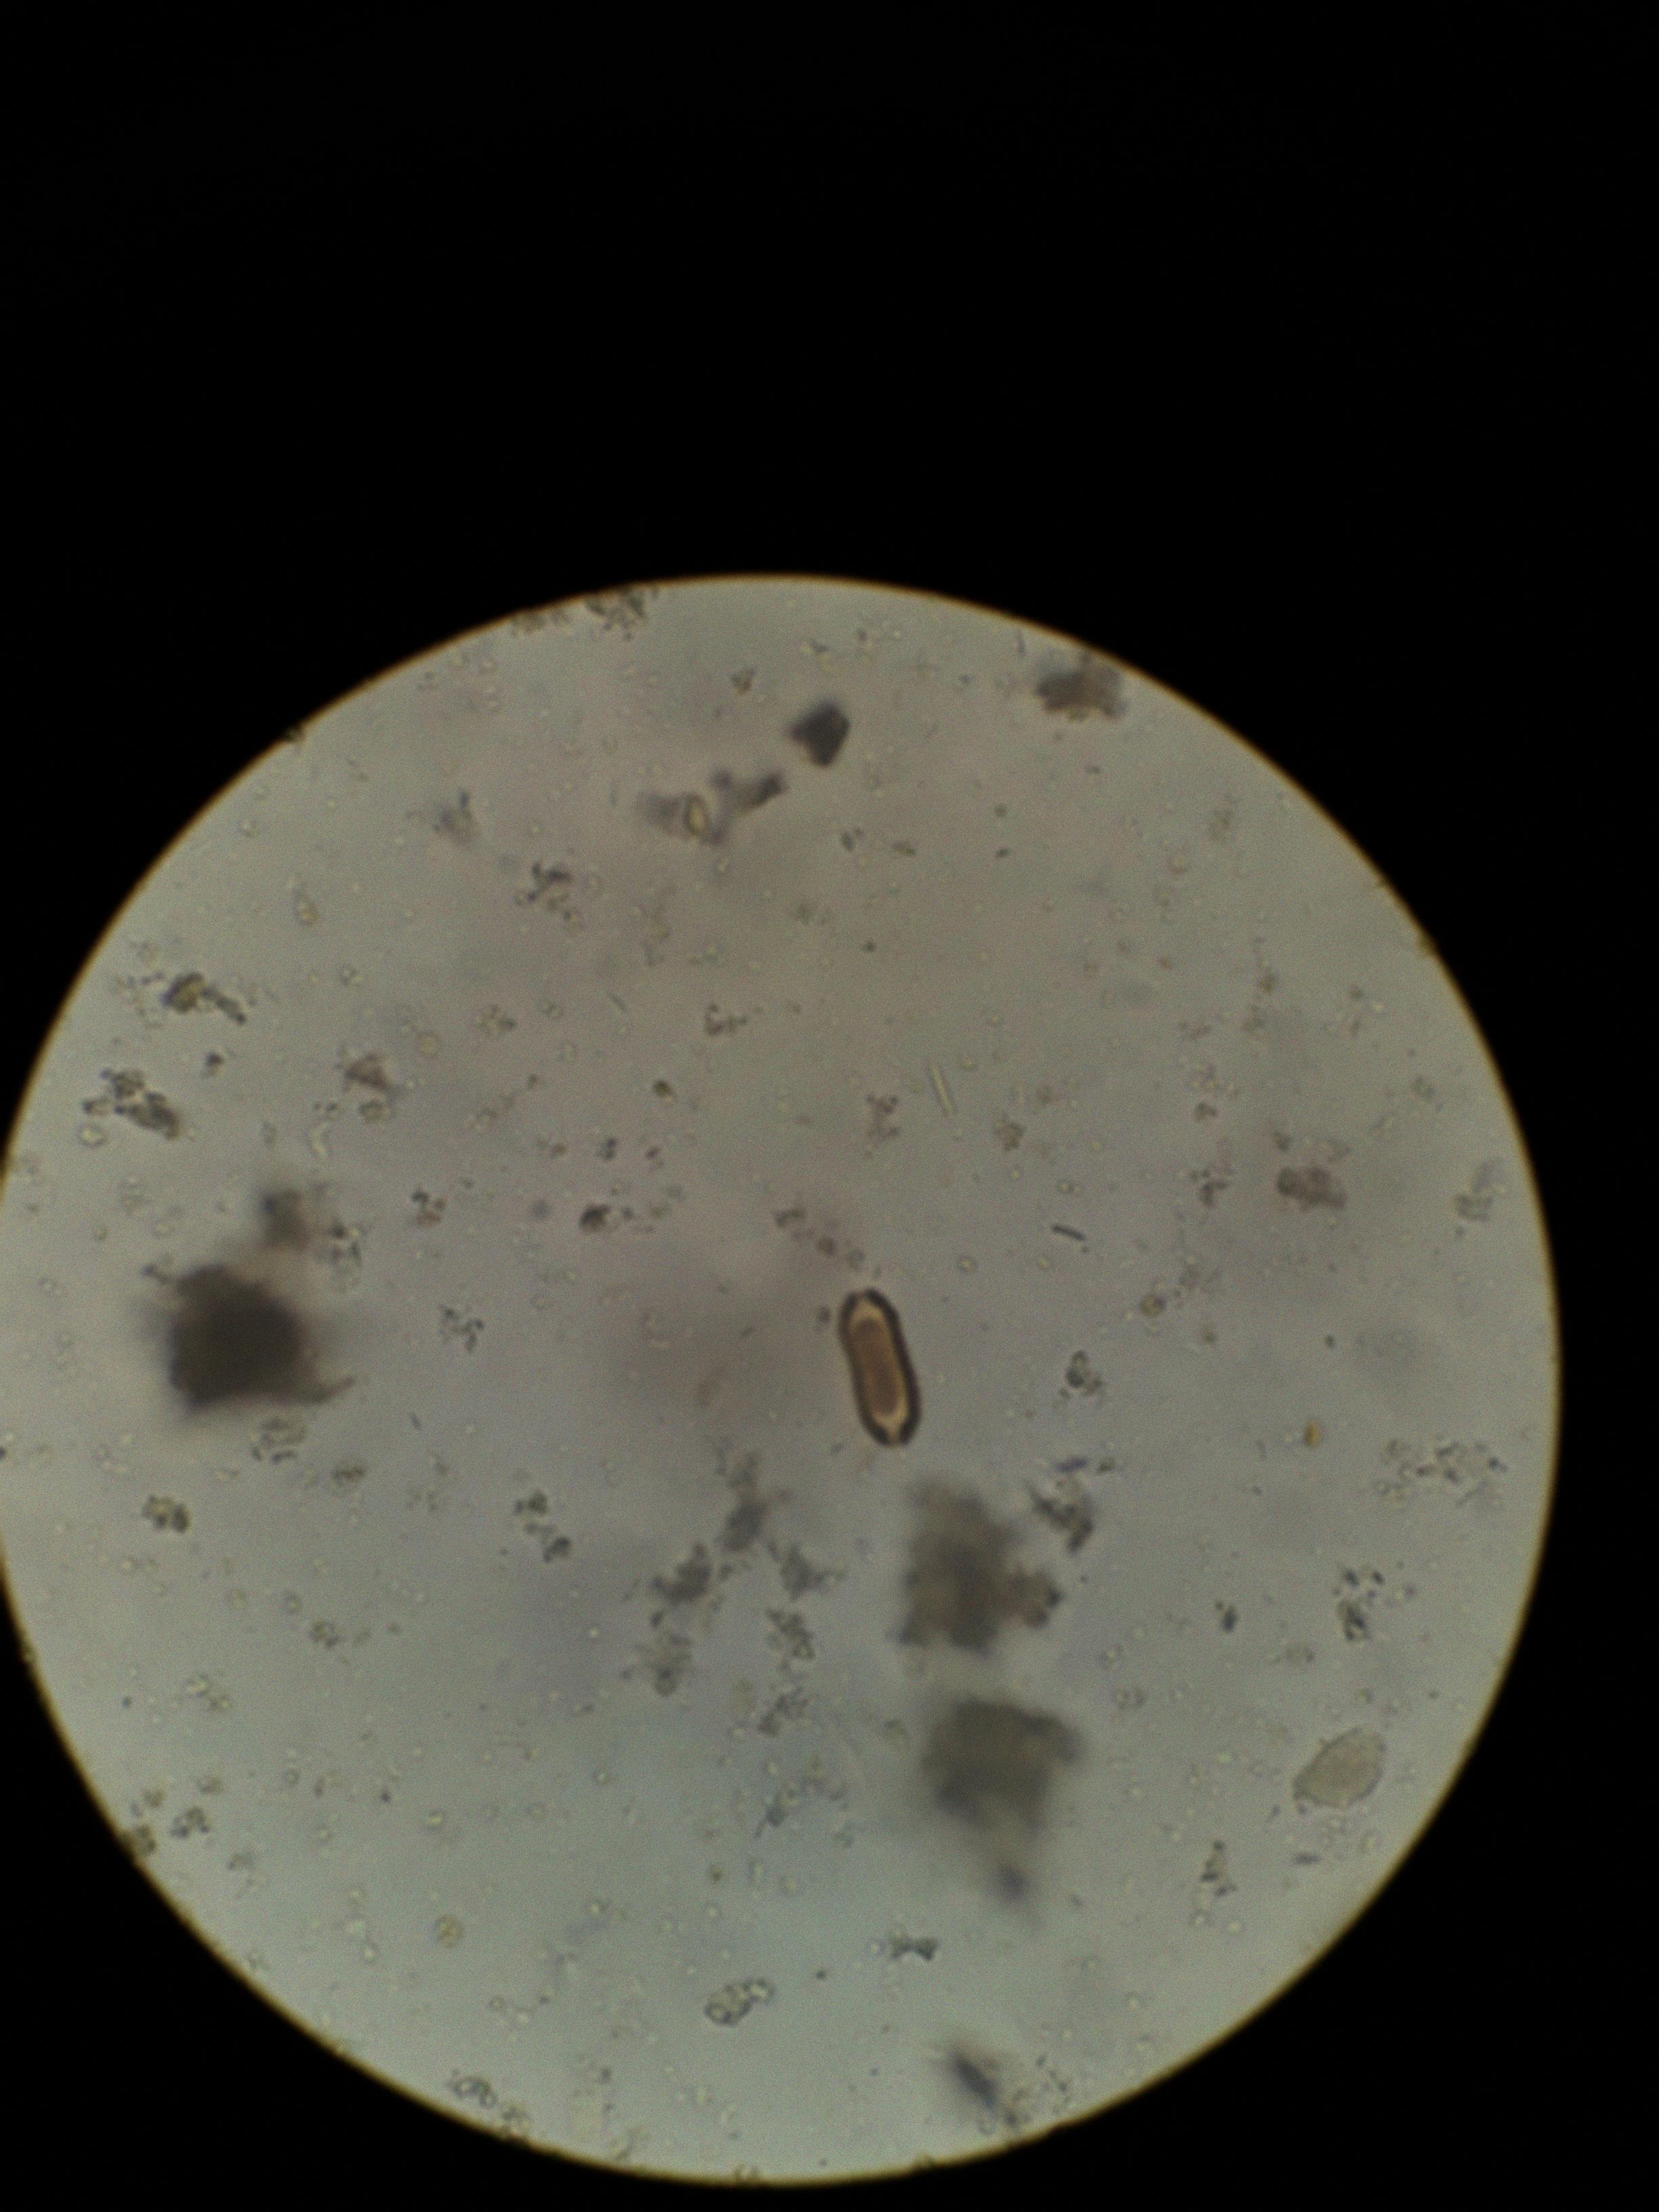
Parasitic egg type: Capillaria philippinensis